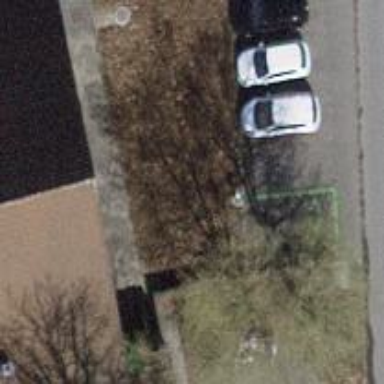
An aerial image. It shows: Charging station.